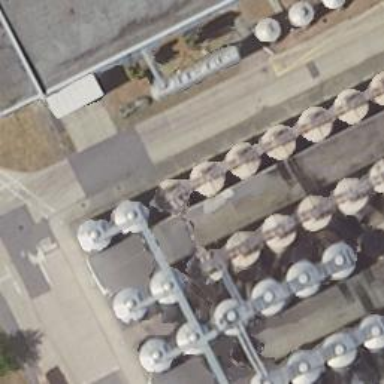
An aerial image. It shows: Storage tank that is man-made.